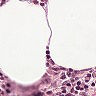
Metastatic tissue present: no